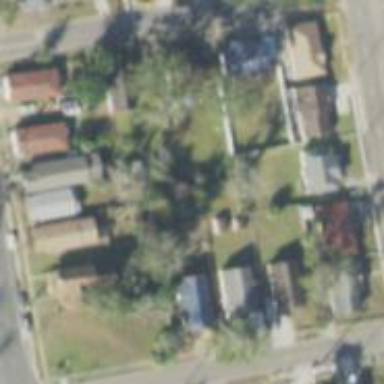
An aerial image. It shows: Residential area consisting of single-family homes.